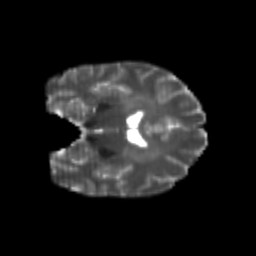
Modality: T2w
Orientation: coronal
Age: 24
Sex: female
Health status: healthy
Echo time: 0.074 s